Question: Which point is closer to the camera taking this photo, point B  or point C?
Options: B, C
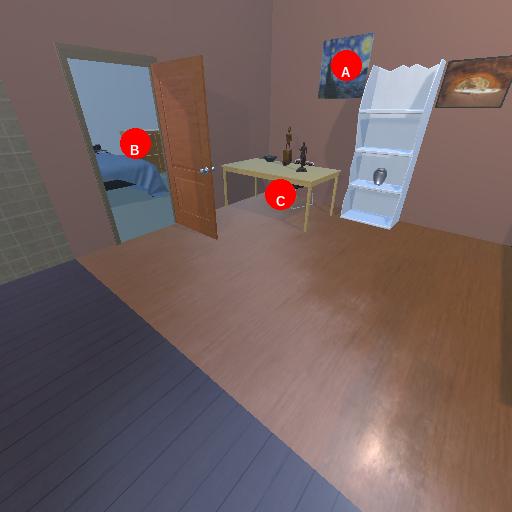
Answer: B